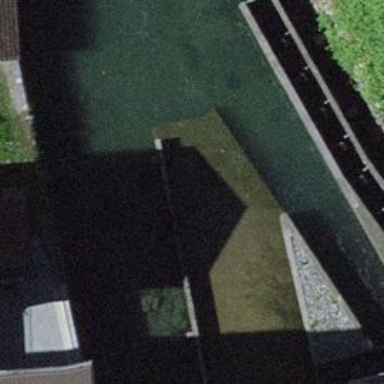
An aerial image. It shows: Retaining wall.